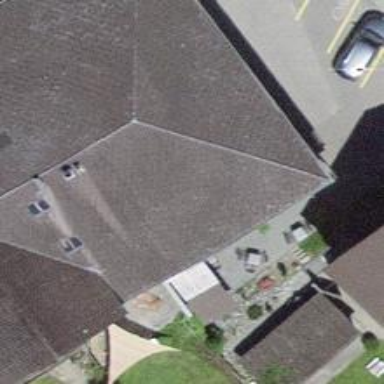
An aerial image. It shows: Cafe.